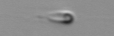
Label: flagellate_morphotype3